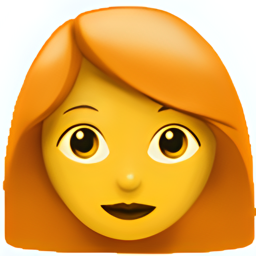
Name: woman red haired
Emoji: 👩‍🦰
Group: People & Body
Sub-group: person